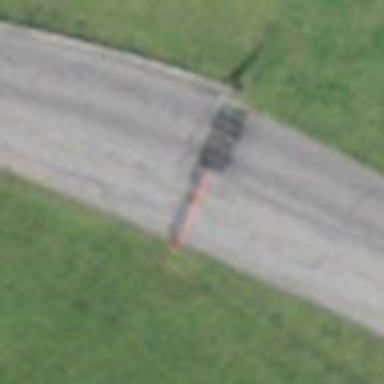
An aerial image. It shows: Cattle grid barrier.